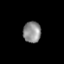
Tissue: lung
Cell type: Myeloid cells
Senescence score: 0.1474
Nuclear area (px): 371
Mean DAPI intensity: 140.83